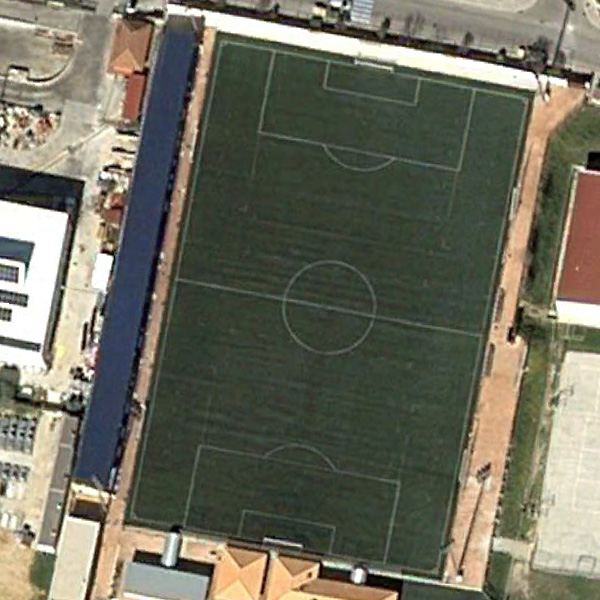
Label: Playground